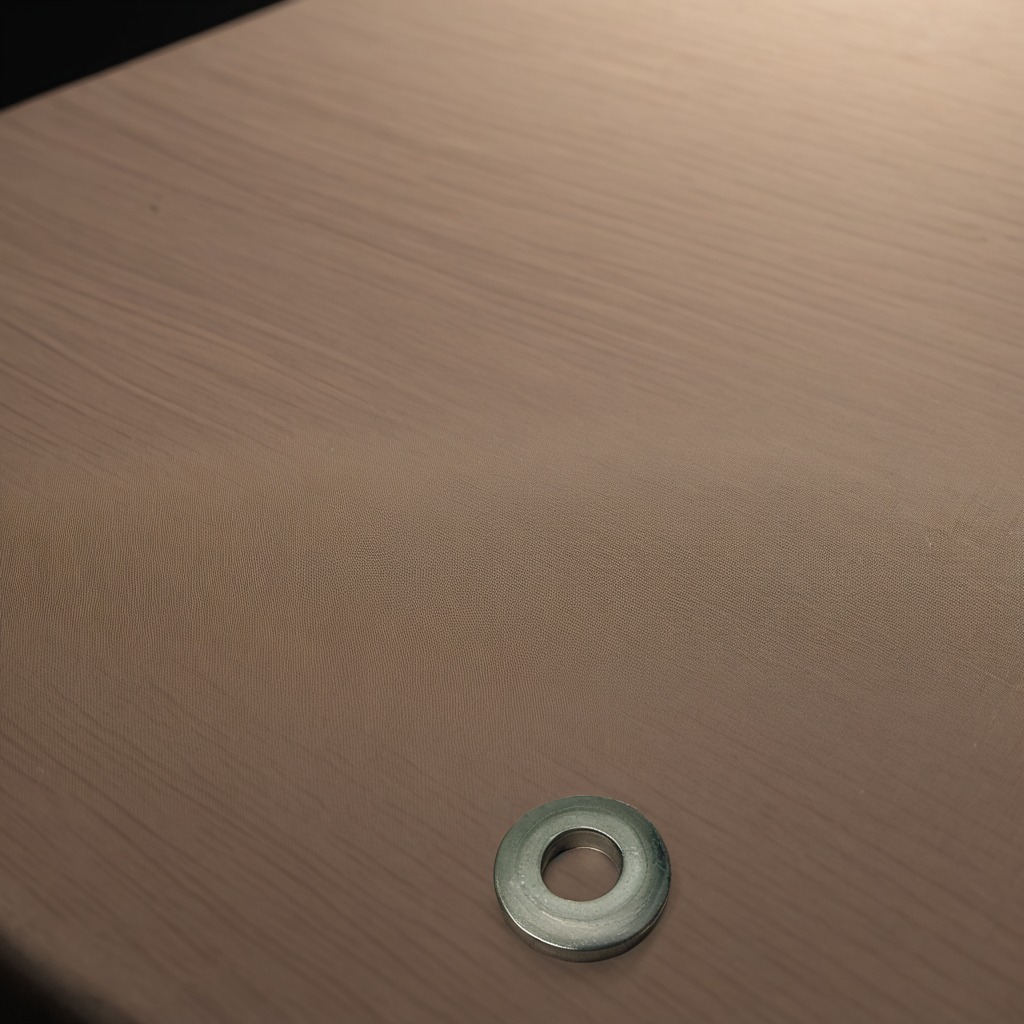
A flat metal washer is lying on the wooden table.